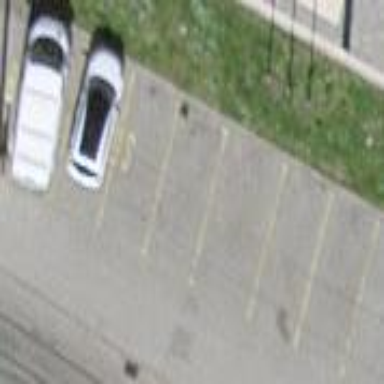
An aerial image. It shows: Parking area with surface.